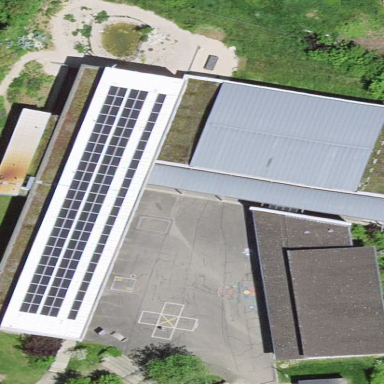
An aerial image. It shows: School building.